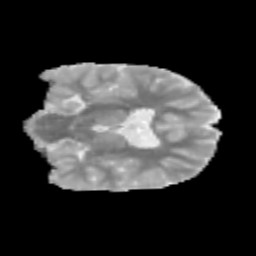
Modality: MD
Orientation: coronal
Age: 9
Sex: male
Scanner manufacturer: siemens
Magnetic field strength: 3 T
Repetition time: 3.8 s
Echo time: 0.07 s